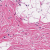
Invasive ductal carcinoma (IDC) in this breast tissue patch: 0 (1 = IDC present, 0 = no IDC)